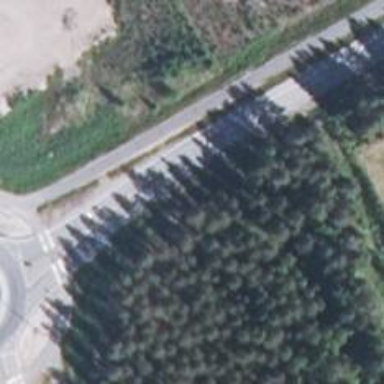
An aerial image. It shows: Asphalt road classified as primary highway.